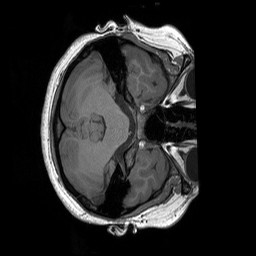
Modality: T1w
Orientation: axial
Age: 19
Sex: female
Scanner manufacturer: siemens
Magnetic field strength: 3 T
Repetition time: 1.9 s
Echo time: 0.00243 s